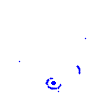
Particle: kaon